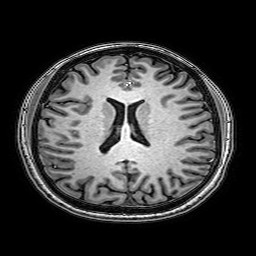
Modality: T1w
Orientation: coronal
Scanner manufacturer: philips
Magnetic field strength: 3 T
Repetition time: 0.0096 s
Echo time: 0.0046 s